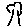
Label: tree